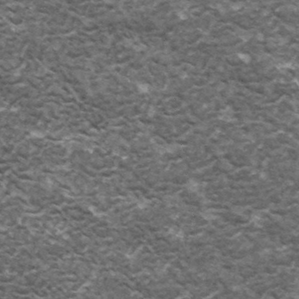
Label: frost